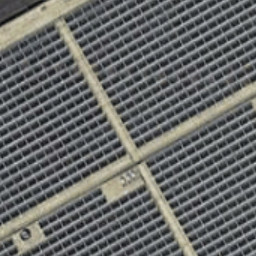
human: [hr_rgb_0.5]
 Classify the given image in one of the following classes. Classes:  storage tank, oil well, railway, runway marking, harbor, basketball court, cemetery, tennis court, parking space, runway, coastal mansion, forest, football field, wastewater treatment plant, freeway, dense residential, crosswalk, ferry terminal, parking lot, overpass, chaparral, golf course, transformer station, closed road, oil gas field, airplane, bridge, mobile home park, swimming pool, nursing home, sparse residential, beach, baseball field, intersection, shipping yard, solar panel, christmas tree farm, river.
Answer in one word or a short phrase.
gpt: solar panel